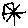
Label: star